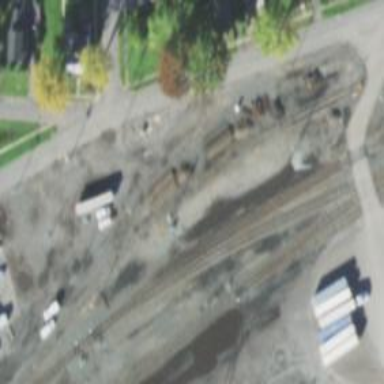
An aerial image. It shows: Railway yard in service.